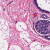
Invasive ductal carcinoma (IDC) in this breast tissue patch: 0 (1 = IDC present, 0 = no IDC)